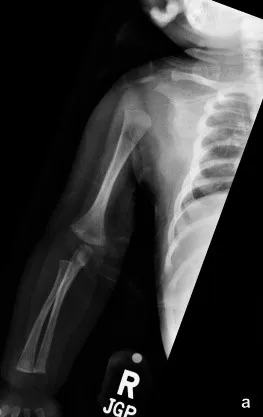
Initial frontal radiographs of the right upper extremity.
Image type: radiology (x_ray)